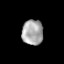
Tissue: prostate
Cell type: Epithelial cells
Senescence score: 0.3539
Nuclear area (px): 518
Mean DAPI intensity: 168.884